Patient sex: M
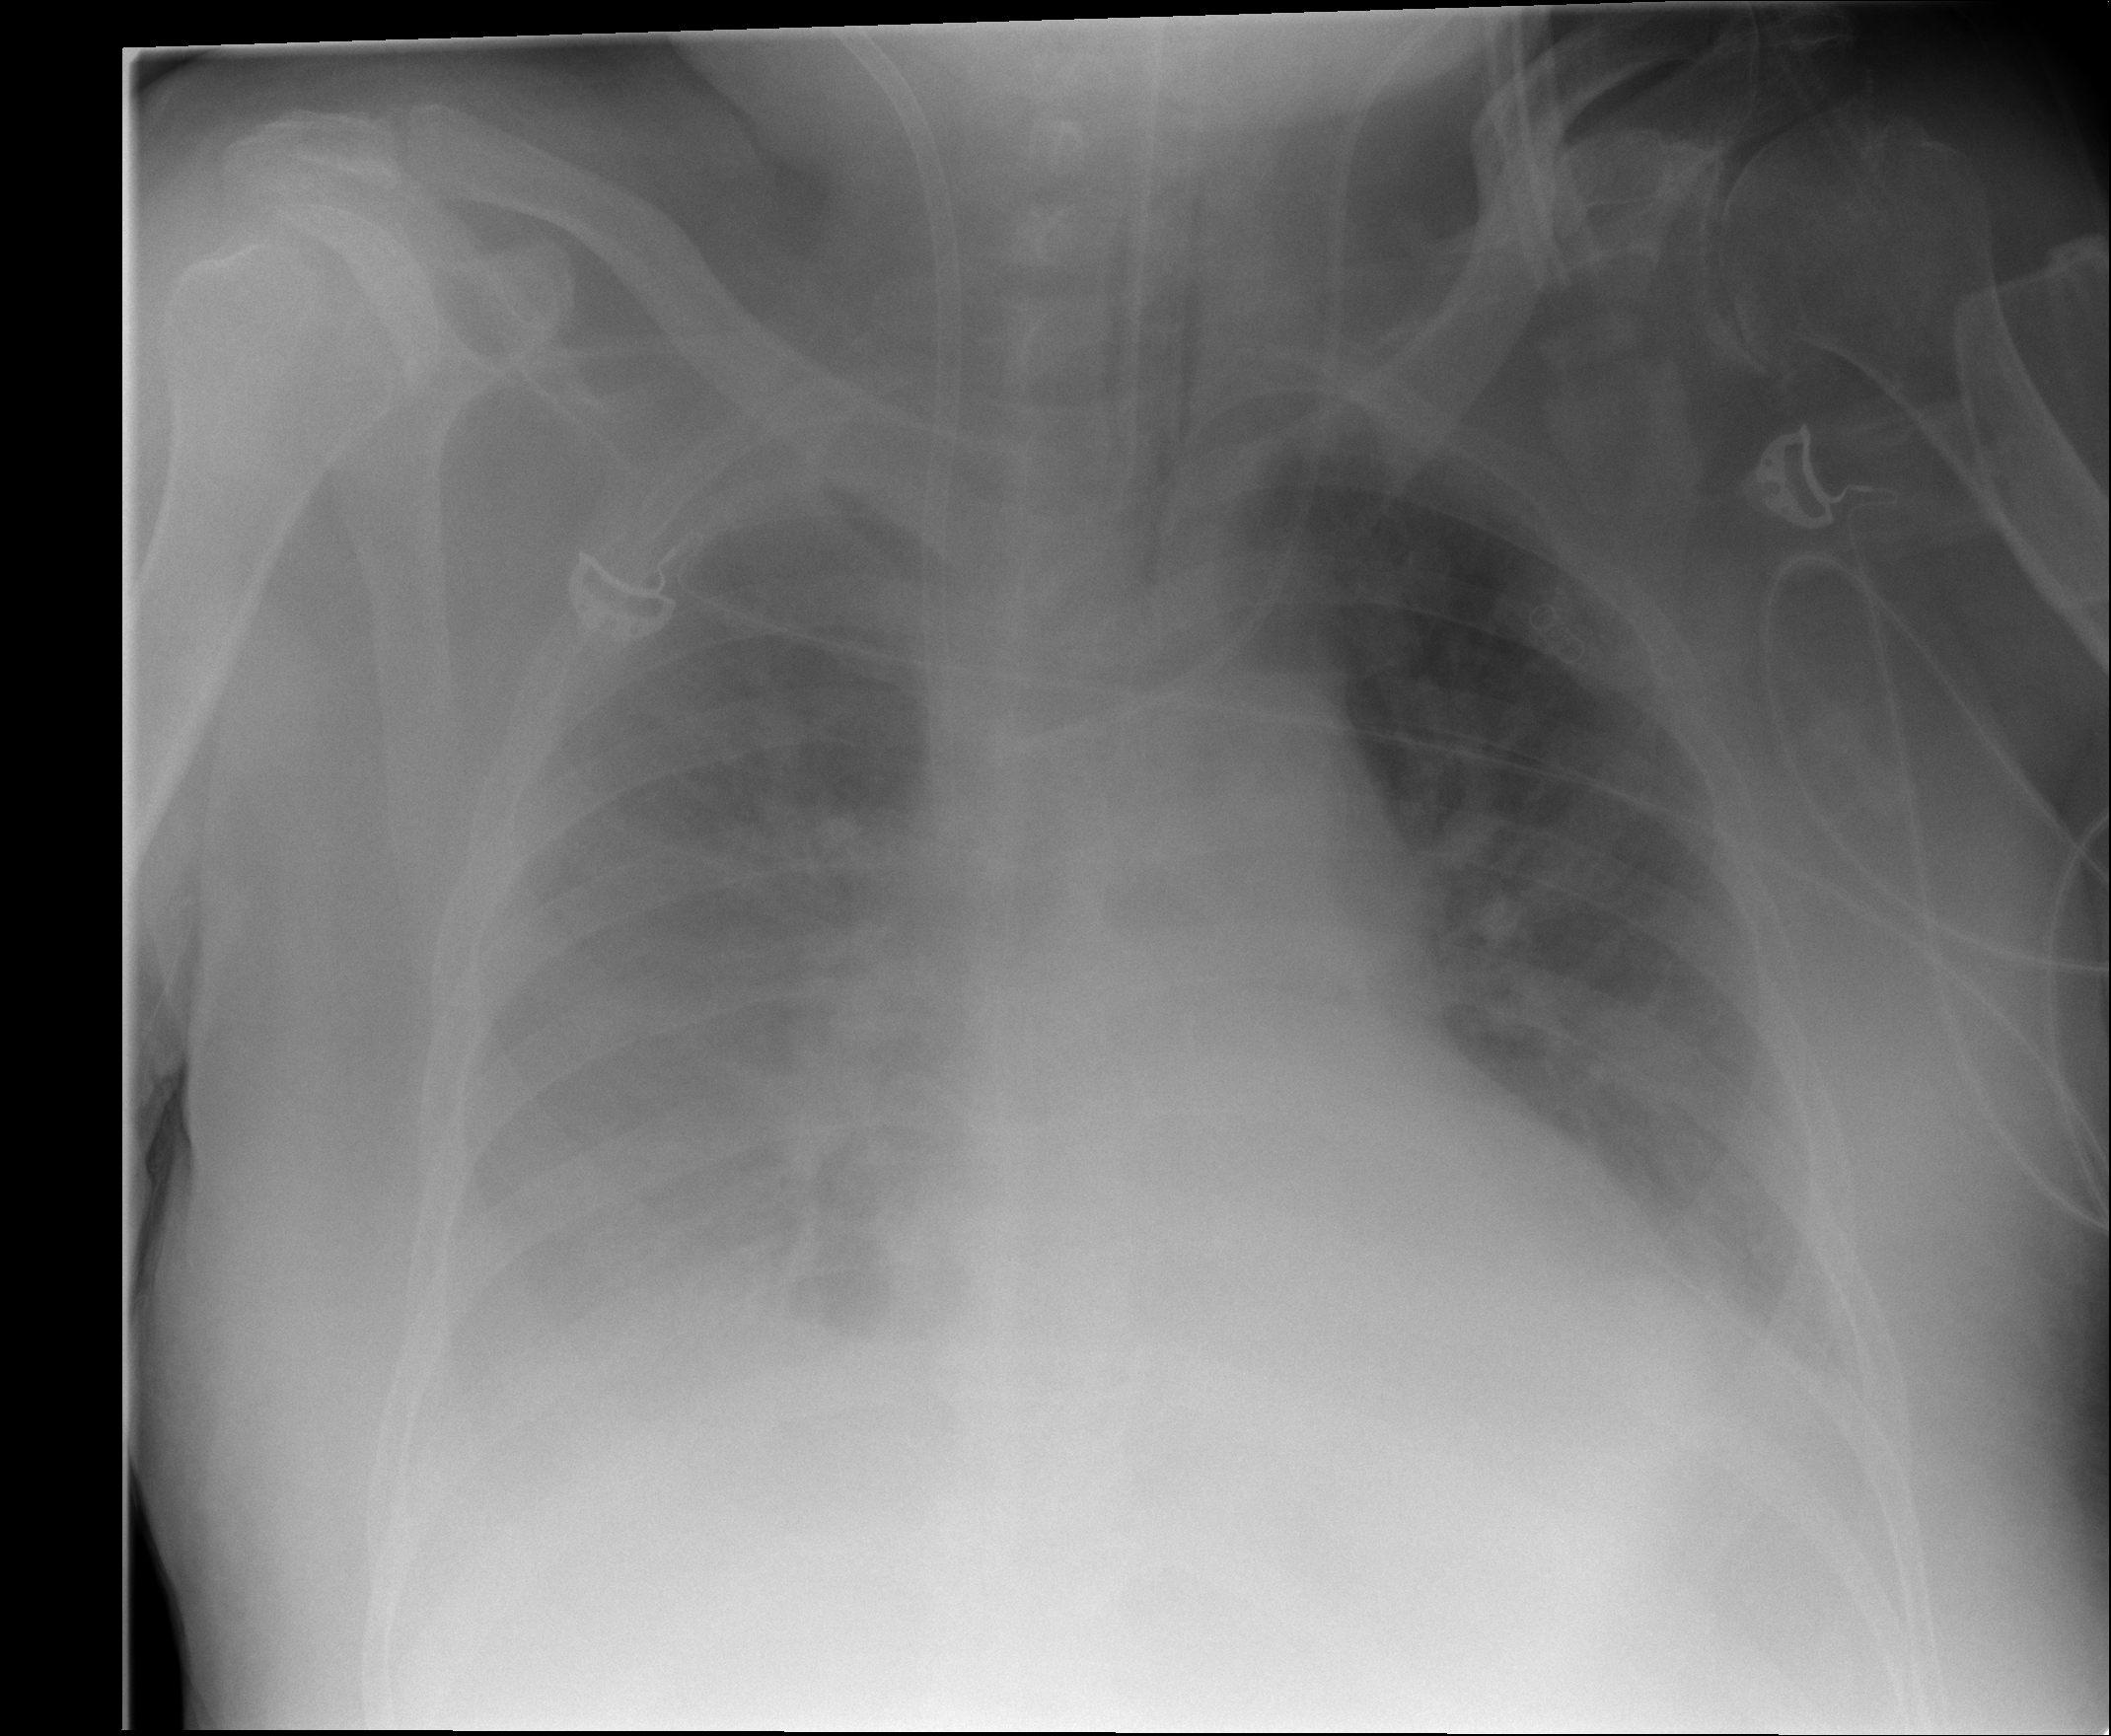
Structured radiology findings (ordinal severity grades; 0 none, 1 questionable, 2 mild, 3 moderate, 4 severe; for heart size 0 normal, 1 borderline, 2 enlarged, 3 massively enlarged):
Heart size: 1
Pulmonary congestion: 2
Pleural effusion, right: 3
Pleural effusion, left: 2
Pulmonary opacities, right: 0
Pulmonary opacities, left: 0
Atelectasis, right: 2
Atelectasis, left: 2